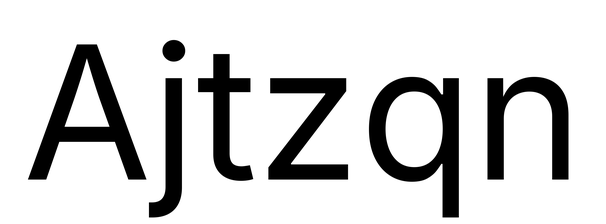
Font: Inter_Regular